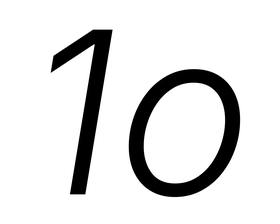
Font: Inter-Italic_Light_Italic